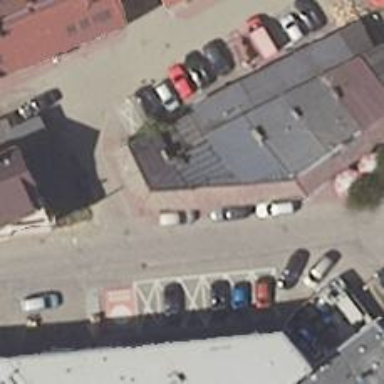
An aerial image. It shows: Pub.